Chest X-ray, PA view. Patient: 57 years old, sex F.
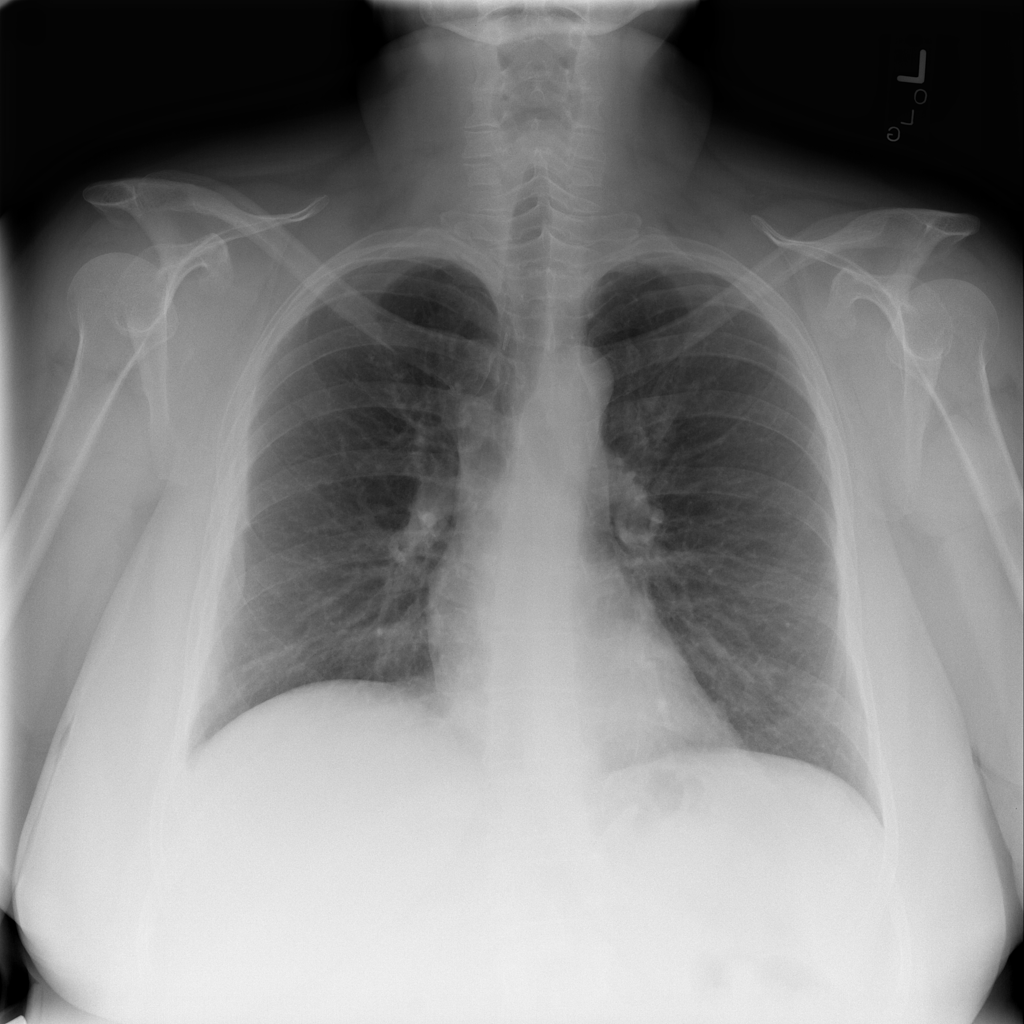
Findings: No Finding